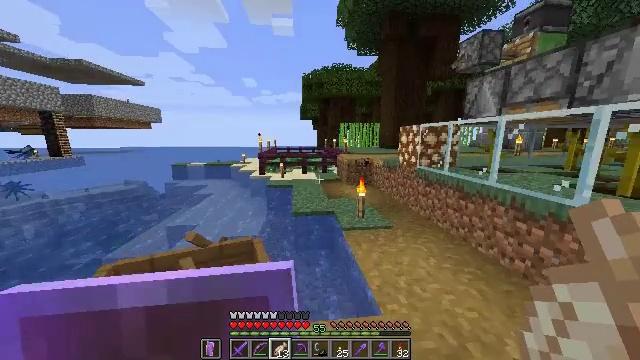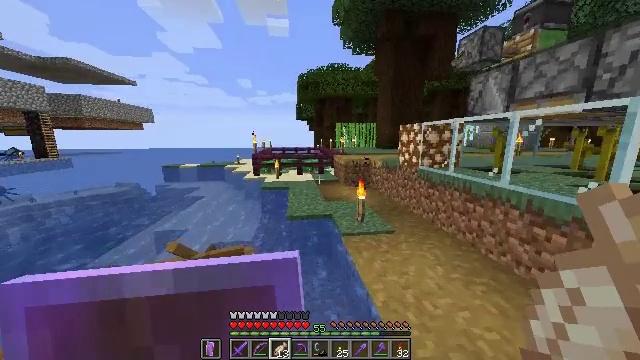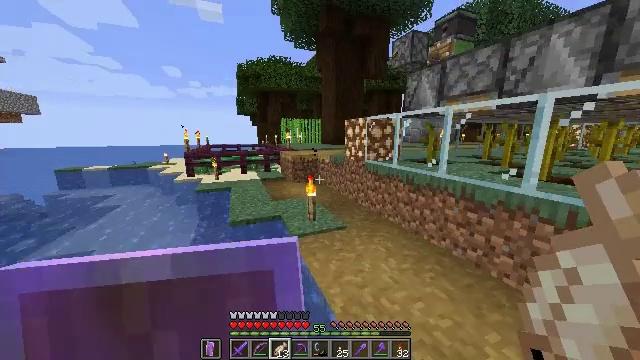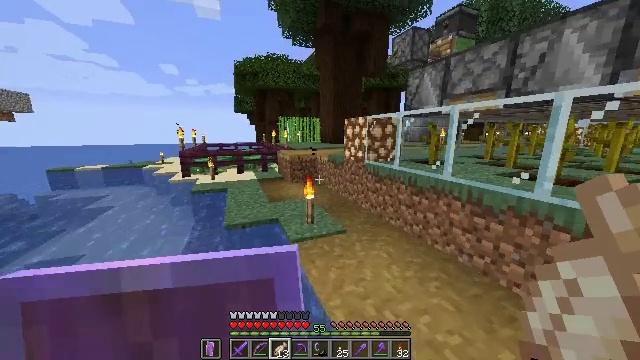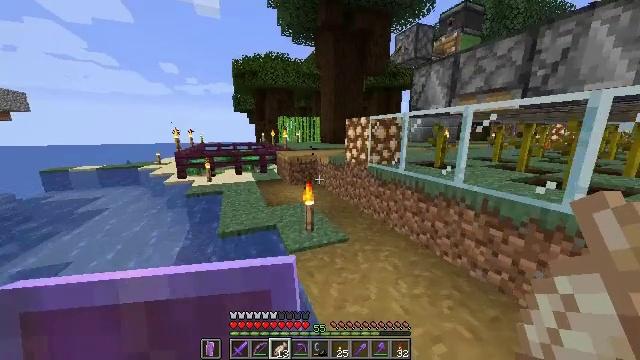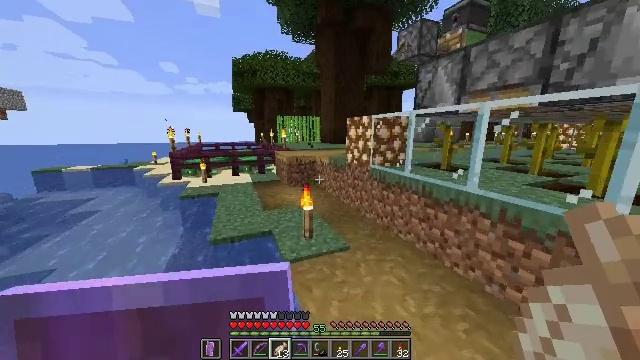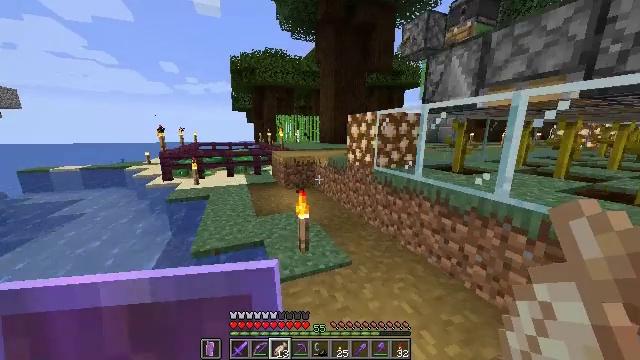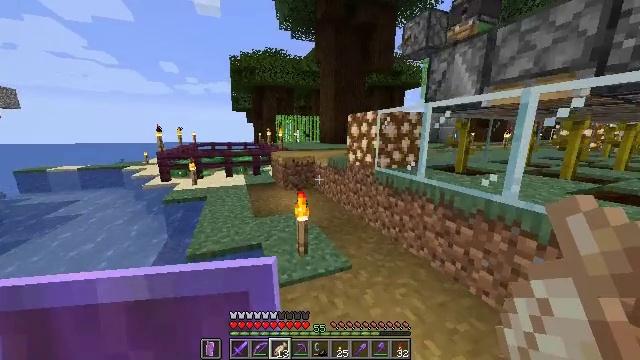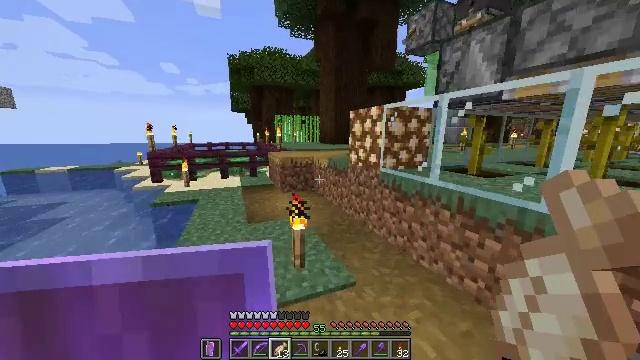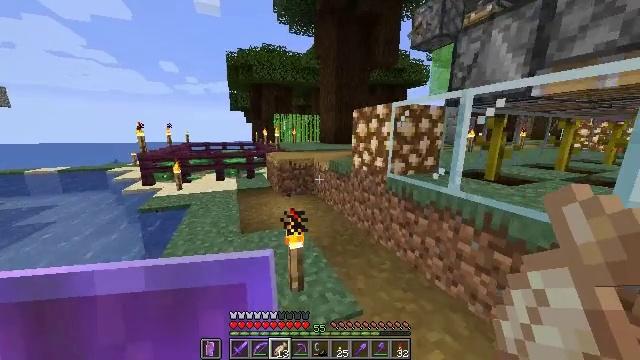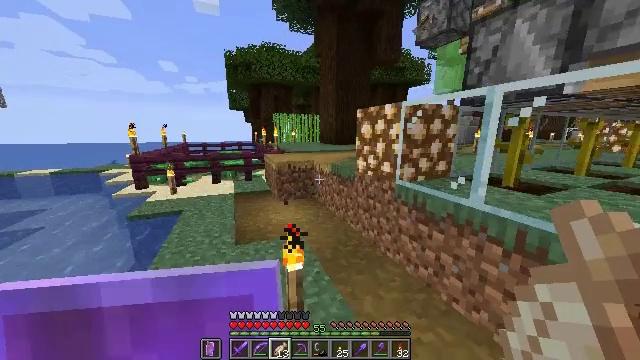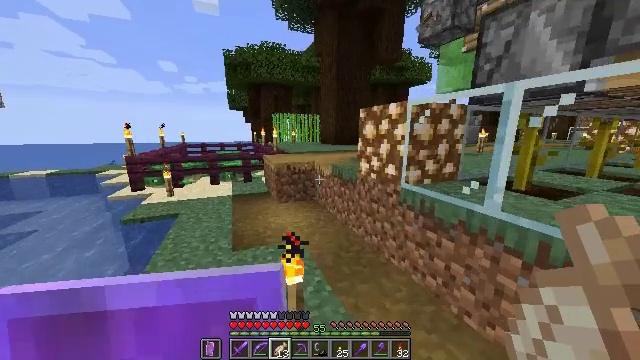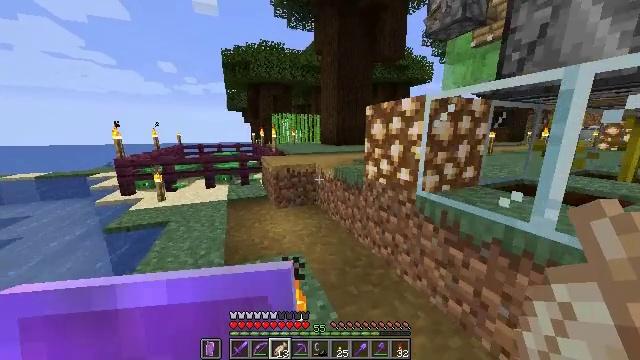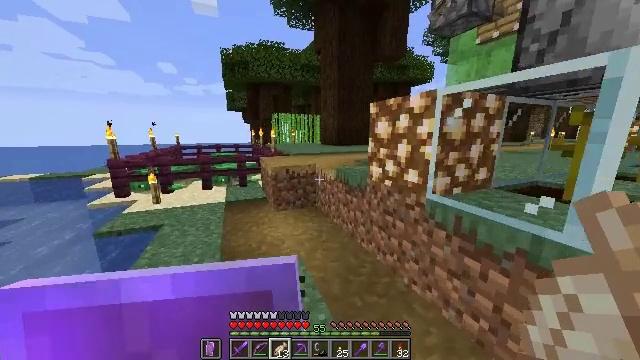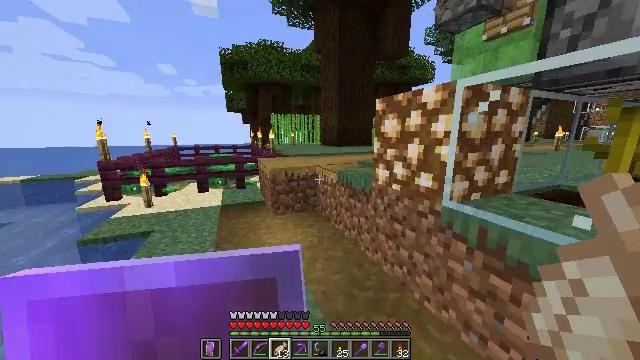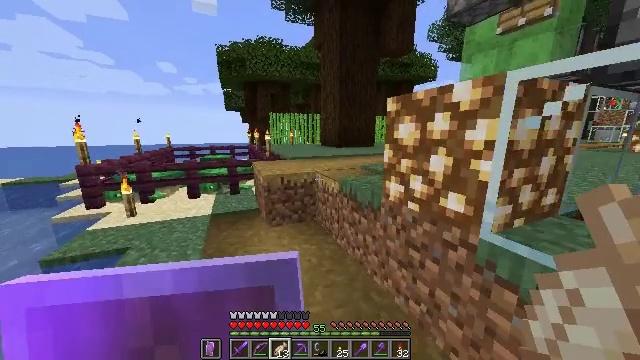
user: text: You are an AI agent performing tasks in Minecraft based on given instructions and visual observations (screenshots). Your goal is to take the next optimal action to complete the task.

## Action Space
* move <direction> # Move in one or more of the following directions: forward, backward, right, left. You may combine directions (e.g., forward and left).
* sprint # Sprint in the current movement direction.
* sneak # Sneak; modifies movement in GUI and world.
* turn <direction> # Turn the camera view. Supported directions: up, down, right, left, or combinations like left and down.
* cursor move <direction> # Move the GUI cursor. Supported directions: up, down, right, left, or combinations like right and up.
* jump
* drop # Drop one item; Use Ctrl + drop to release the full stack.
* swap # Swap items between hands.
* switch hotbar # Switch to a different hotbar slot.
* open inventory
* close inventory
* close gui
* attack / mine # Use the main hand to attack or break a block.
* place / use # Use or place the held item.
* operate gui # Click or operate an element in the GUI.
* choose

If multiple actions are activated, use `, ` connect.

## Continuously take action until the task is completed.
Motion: motion action
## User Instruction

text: craft item pink carpet
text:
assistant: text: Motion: move forward, sprint, turn right
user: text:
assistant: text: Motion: move forward, sprint, turn right and down
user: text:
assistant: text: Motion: move forward, sprint
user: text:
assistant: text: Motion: move forward, sprint
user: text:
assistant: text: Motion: move forward, sprint
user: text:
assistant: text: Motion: move forward, sprint
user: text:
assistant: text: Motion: move forward, sprint
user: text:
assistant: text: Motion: move forward, sprint
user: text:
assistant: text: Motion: move forward, sprint
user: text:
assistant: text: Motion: move forward, sprint
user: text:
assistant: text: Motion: move forward, sprint
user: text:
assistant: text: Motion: move forward, sprint
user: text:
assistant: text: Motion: move forward, sprint
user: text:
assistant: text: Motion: move forward, sprint
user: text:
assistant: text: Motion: move forward, sprint
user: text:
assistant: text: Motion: move forward, sprint
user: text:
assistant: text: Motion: move forward, sprint
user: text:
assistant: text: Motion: move forward, sprint
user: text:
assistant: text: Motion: move forward, sprint
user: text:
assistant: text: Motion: move forward, sprint
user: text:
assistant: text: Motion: move forward, sprint
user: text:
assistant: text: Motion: move forward, sprint
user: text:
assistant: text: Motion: move forward, sprint
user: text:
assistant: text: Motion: move forward, sprint, jump
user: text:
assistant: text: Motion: move forward, sprint, jump
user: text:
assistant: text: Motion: move forward, sprint, turn right, jump
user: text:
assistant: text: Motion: move forward, sprint, turn right and up, jump
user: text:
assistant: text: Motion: move forward, sprint, turn right, jump
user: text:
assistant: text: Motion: move forward, sprint, turn right
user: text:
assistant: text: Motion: move forward, sprint, turn right and up